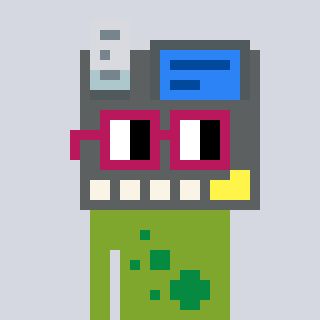
a pixel art character with square dark red glasses, a cash register-shaped head and a slimegreen-colored body on a cool background